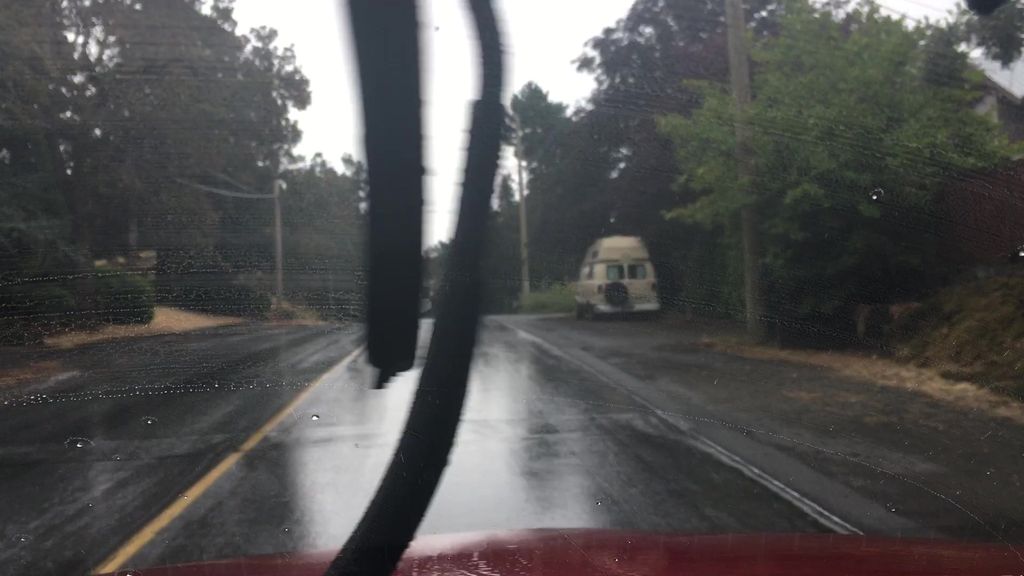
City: victoria